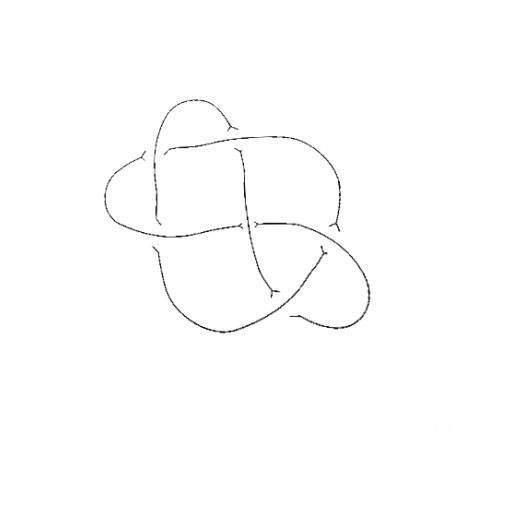
Crossing number: 6